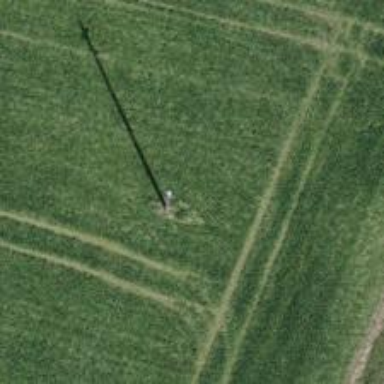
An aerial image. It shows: Power pole.